Question: I'm new at JPA stuff. I get trouble defining table joins. Can you help me?
Below is the ER Model.
How should JPA entities look like? I need CRUD operations Thanks a lot!

This is DB Script:
'CREATE TABLE vidrio ( id_vidrio INT AUTO_INCREMENT NOT NULL, grosor DOUBLE PRECISION NOT NULL, largo DOUBLE PRECISION NOT NULL, ancho DOUBLE PRECISION NOT NULL, precio DOUBLE PRECISION NOT NULL, descripcion VARCHAR (250) NOT NULL, PRIMARY KEY (id_vidrio) );'
'CREATE TABLE persona ( id_persona VARCHAR (250) NOT NULL, nombre VARCHAR (250) NOT NULL, apellido VARCHAR (250) NOT NULL, direccion VARCHAR (250) NOT NULL, ciudad VARCHAR (250) NOT NULL, telefono VARCHAR (250) NOT NULL, PRIMARY KEY (id_persona) );'
'CREATE TABLE empleado ( id_empleado VARCHAR (250) NOT NULL, id_persona VARCHAR (250) NOT NULL, gerente BOOLEAN NOT NULL, contrasena VARCHAR (250) NOT NULL, PRIMARY KEY (id_empleado) );'
'CREATE TABLE factura ( factura_id INT AUTO_INCREMENT NOT NULL, fecha DATE NOT NULL, id_empleado VARCHAR (250) NOT NULL, id_persona VARCHAR (250) NOT NULL, id_empleado_corte VARCHAR (250) NOT NULL, PRIMARY KEY (factura_id) );'
'CREATE TABLE detalle_factura ( factura_id INT NOT NULL, id_vidrio INT NOT NULL, PRIMARY KEY (factura_id) );'
'CREATE TABLE cotizacion ( cotizacion_id INT NOT NULL, id_empleado VARCHAR (250) NOT NULL, id_persona VARCHAR (250) NOT NULL, PRIMARY KEY (cotizacion_id) );'
'CREATE TABLE detalle_cotizacion ( cotizacion_id INT NOT NULL, id_vidrio INT NOT NULL, PRIMARY KEY (cotizacion_id) );'
> DB Constraints
'ALTER TABLE detalle_factura ADD CONSTRAINT vidrio_detalle_factura_fk FOREIGN KEY (id_vidrio) REFERENCES vidrio (id_vidrio) ON DELETE NO ACTION ON UPDATE NO ACTION;'
'ALTER TABLE detalle_cotizacion ADD CONSTRAINT vidrio_detalle_cotizacion_fk FOREIGN KEY (id_vidrio) REFERENCES vidrio (id_vidrio) ON DELETE NO ACTION ON UPDATE NO ACTION;'
'ALTER TABLE empleado ADD CONSTRAINT persona_empleado_fk FOREIGN KEY (id_persona) REFERENCES persona (id_persona) ON DELETE NO ACTION ON UPDATE NO ACTION;'
'ALTER TABLE factura ADD CONSTRAINT persona_factura_fk FOREIGN KEY (id_persona) REFERENCES persona (id_persona) ON DELETE NO ACTION ON UPDATE NO ACTION;'
'ALTER TABLE cotizacion ADD CONSTRAINT persona_cotizacion_fk FOREIGN KEY (id_persona) REFERENCES persona (id_persona) ON DELETE NO ACTION ON UPDATE NO ACTION;'
'ALTER TABLE cotizacion ADD CONSTRAINT empleado_cotizacion_fk FOREIGN KEY (id_empleado) REFERENCES empleado (id_empleado) ON DELETE NO ACTION ON UPDATE NO ACTION;'
'ALTER TABLE factura ADD CONSTRAINT empleado_factura_fk FOREIGN KEY (id_empleado) REFERENCES empleado (id_empleado) ON DELETE NO ACTION ON UPDATE NO ACTION;'
'ALTER TABLE factura ADD CONSTRAINT empleado_factura_fk1 FOREIGN KEY (id_empleado_corte) REFERENCES empleado (id_empleado) ON DELETE NO ACTION ON UPDATE NO ACTION;'
'ALTER TABLE detalle_factura ADD CONSTRAINT factura_detalle_factura_fk FOREIGN KEY (factura_id) REFERENCES factura (factura_id) ON DELETE NO ACTION ON UPDATE NO ACTION;'
'ALTER TABLE detalle_cotizacion ADD CONSTRAINT cotizacion_detalle_cotizacion_fk FOREIGN KEY (cotizacion_id) REFERENCES cotizacion (cotizacion_id) ON DELETE NO ACTION ON UPDATE NO ACTION;'
I'm having trouble defining JPA Entities. Also persisting Data.
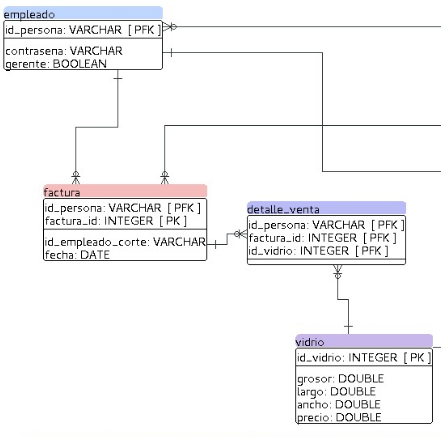
Answer: Check This.
'''
**Cotizacion.java**
@Entity
@Table(name = "cotizacion")
@XmlRootElement
@NamedQueries({
@NamedQuery(name = "Cotizacion.findAll", query = "SELECT c FROM Cotizacion c"),
@NamedQuery(name = "Cotizacion.findByCotizacionId", query = "SELECT c FROM Cotizacion c WHERE c.cotizacionId = :cotizacionId")})
public class Cotizacion implements Serializable {
private static final long serialVersionUID = 1L;
@Id
@Basic(optional = false)
@Column(name = "cotizacion_id")
private Integer cotizacionId;
@OneToOne(cascade = CascadeType.ALL, mappedBy = "cotizacion")
private DetalleCotizacion detalleCotizacion;
@JoinColumn(name = "id_persona", referencedColumnName = "id_persona")
@ManyToOne(optional = false)
private Persona idPersona;
@JoinColumn(name = "id_empleado", referencedColumnName = "id_empleado")
@ManyToOne(optional = false)
private Empleado idEmpleado;
//Getters And Settes
}
**DetalleCotizacion.java**
@Entity
@Table(name = "detalle_cotizacion")
@XmlRootElement
@NamedQueries({
@NamedQuery(name = "DetalleCotizacion.findAll", query = "SELECT d FROM DetalleCotizacion d"),
@NamedQuery(name = "DetalleCotizacion.findByCotizacionId", query = "SELECT d FROM DetalleCotizacion d WHERE d.cotizacionId = :cotizacionId")})
public class DetalleCotizacion implements Serializable {
private static final long serialVersionUID = 1L;
@Id
@Basic(optional = false)
@Column(name = "cotizacion_id")
private Integer cotizacionId;
@JoinColumn(name = "id_vidrio", referencedColumnName = "id_vidrio")
@ManyToOne(optional = false)
private Vidrio idVidrio;
@JoinColumn(name = "cotizacion_id", referencedColumnName = "cotizacion_id", insertable = false, updatable = false)
@OneToOne(optional = false)
private Cotizacion cotizacion;
//Getters And Setters
}
**DetalleFactura.java**
@Entity
@Table(name = "detalle_factura")
@XmlRootElement
@NamedQueries({
@NamedQuery(name = "DetalleFactura.findAll", query = "SELECT d FROM DetalleFactura d"),
@NamedQuery(name = "DetalleFactura.findByFacturaId", query = "SELECT d FROM DetalleFactura d WHERE d.facturaId = :facturaId")})
public class DetalleFactura implements Serializable {
private static final long serialVersionUID = 1L;
@Id
@Basic(optional = false)
@Column(name = "factura_id")
private Integer facturaId;
@JoinColumn(name = "id_vidrio", referencedColumnName = "id_vidrio")
@ManyToOne(optional = false)
private Vidrio idVidrio;
@JoinColumn(name = "factura_id", referencedColumnName = "factura_id", insertable = false, updatable = false)
@OneToOne(optional = false)
private Factura factura;
//Getters And Setters
}
**Empleado.java**
@Entity
@Table(name = "empleado")
@XmlRootElement
@NamedQueries({
@NamedQuery(name = "Empleado.findAll", query = "SELECT e FROM Empleado e"),
@NamedQuery(name = "Empleado.findByIdEmpleado", query = "SELECT e FROM Empleado e WHERE e.idEmpleado = :idEmpleado"),
@NamedQuery(name = "Empleado.findByGerente", query = "SELECT e FROM Empleado e WHERE e.gerente = :gerente"),
@NamedQuery(name = "Empleado.findByContrasena", query = "SELECT e FROM Empleado e WHERE e.contrasena = :contrasena")})
public class Empleado implements Serializable {
private static final long serialVersionUID = 1L;
@Id
@Basic(optional = false)
@Column(name = "id_empleado")
private String idEmpleado;
@Basic(optional = false)
@Column(name = "gerente")
private boolean gerente;
@Basic(optional = false)
@Column(name = "contrasena")
private String contrasena;
@OneToMany(cascade = CascadeType.ALL, mappedBy = "idEmpleado")
private Set<Cotizacion> cotizacionSet;
@OneToMany(cascade = CascadeType.ALL, mappedBy = "idEmpleadoCorte")
private Set<Factura> facturaSet;
@OneToMany(cascade = CascadeType.ALL, mappedBy = "idEmpleado")
private Set<Factura> facturaSet1;
@JoinColumn(name = "id_persona", referencedColumnName = "id_persona")
@ManyToOne(optional = false)
private Persona idPersona;
//Getters And Setters
}
**Factura.java**
@Entity
@Table(name = "factura")
@XmlRootElement
@NamedQueries({
@NamedQuery(name = "Factura.findAll", query = "SELECT f FROM Factura f"),
@NamedQuery(name = "Factura.findByFacturaId", query = "SELECT f FROM Factura f WHERE f.facturaId = :facturaId"),
@NamedQuery(name = "Factura.findByFecha", query = "SELECT f FROM Factura f WHERE f.fecha = :fecha")})
public class Factura implements Serializable {
private static final long serialVersionUID = 1L;
@Id
@GeneratedValue(strategy = GenerationType.IDENTITY)
@Basic(optional = false)
@Column(name = "factura_id")
private Integer facturaId;
@Basic(optional = false)
@Column(name = "fecha")
@Temporal(TemporalType.DATE)
private Date fecha;
@JoinColumn(name = "id_persona", referencedColumnName = "id_persona")
@ManyToOne(optional = false)
private Persona idPersona;
@JoinColumn(name = "id_empleado_corte", referencedColumnName = "id_empleado")
@ManyToOne(optional = false)
private Empleado idEmpleadoCorte;
@JoinColumn(name = "id_empleado", referencedColumnName = "id_empleado")
@ManyToOne(optional = false)
private Empleado idEmpleado;
@OneToOne(cascade = CascadeType.ALL, mappedBy = "factura")
private DetalleFactura detalleFactura;
//Getters And Setters
}
**Persona.java**
@Entity
@Table(name = "persona")
@XmlRootElement
@NamedQueries({
@NamedQuery(name = "Persona.findAll", query = "SELECT p FROM Persona p"),
@NamedQuery(name = "Persona.findByIdPersona", query = "SELECT p FROM Persona p WHERE p.idPersona = :idPersona"),
@NamedQuery(name = "Persona.findByNombre", query = "SELECT p FROM Persona p WHERE p.nombre = :nombre"),
@NamedQuery(name = "Persona.findByApellido", query = "SELECT p FROM Persona p WHERE p.apellido = :apellido"),
@NamedQuery(name = "Persona.findByDireccion", query = "SELECT p FROM Persona p WHERE p.direccion = :direccion"),
@NamedQuery(name = "Persona.findByCiudad", query = "SELECT p FROM Persona p WHERE p.ciudad = :ciudad"),
@NamedQuery(name = "Persona.findByTelefono", query = "SELECT p FROM Persona p WHERE p.telefono = :telefono")})
public class Persona implements Serializable {
private static final long serialVersionUID = 1L;
@Id
@Basic(optional = false)
@Column(name = "id_persona")
private String idPersona;
@Basic(optional = false)
@Column(name = "nombre")
private String nombre;
@Basic(optional = false)
@Column(name = "apellido")
private String apellido;
@Basic(optional = false)
@Column(name = "direccion")
private String direccion;
@Basic(optional = false)
@Column(name = "ciudad")
private String ciudad;
@Basic(optional = false)
@Column(name = "telefono")
private String telefono;
@OneToMany(cascade = CascadeType.ALL, mappedBy = "idPersona")
private Set<Cotizacion> cotizacionSet;
@OneToMany(cascade = CascadeType.ALL, mappedBy = "idPersona")
private Set<Factura> facturaSet;
@OneToMany(cascade = CascadeType.ALL, mappedBy = "idPersona")
private Set<Empleado> empleadoSet;
//Getters And Setters
}
Vidrio.java
@Entity
@Table(name = "vidrio")
@XmlRootElement
@NamedQueries({
@NamedQuery(name = "Vidrio.findAll", query = "SELECT v FROM Vidrio v"),
@NamedQuery(name = "Vidrio.findByIdVidrio", query = "SELECT v FROM Vidrio v WHERE v.idVidrio = :idVidrio"),
@NamedQuery(name = "Vidrio.findByGrosor", query = "SELECT v FROM Vidrio v WHERE v.grosor = :grosor"),
@NamedQuery(name = "Vidrio.findByLargo", query = "SELECT v FROM Vidrio v WHERE v.largo = :largo"),
@NamedQuery(name = "Vidrio.findByAncho", query = "SELECT v FROM Vidrio v WHERE v.ancho = :ancho"),
@NamedQuery(name = "Vidrio.findByPrecio", query = "SELECT v FROM Vidrio v WHERE v.precio = :precio"),
@NamedQuery(name = "Vidrio.findByDescripcion", query = "SELECT v FROM Vidrio v WHERE v.descripcion = :descripcion")})
public class Vidrio implements Serializable {
private static final long serialVersionUID = 1L;
@Id
@GeneratedValue(strategy = GenerationType.IDENTITY)
@Basic(optional = false)
@Column(name = "id_vidrio")
private Integer idVidrio;
@Basic(optional = false)
@Column(name = "grosor")
private double grosor;
@Basic(optional = false)
@Column(name = "largo")
private double largo;
@Basic(optional = false)
@Column(name = "ancho")
private double ancho;
@Basic(optional = false)
@Column(name = "precio")
private double precio;
@Basic(optional = false)
@Column(name = "descripcion")
private String descripcion;
@OneToMany(cascade = CascadeType.ALL, mappedBy = "idVidrio")
private Set<DetalleCotizacion> detalleCotizacionSet;
@OneToMany(cascade = CascadeType.ALL, mappedBy = "idVidrio")
private Set<DetalleFactura> detalleFacturaSet;
//Getters And Setters
}
'''